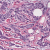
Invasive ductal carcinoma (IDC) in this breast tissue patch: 1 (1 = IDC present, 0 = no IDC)